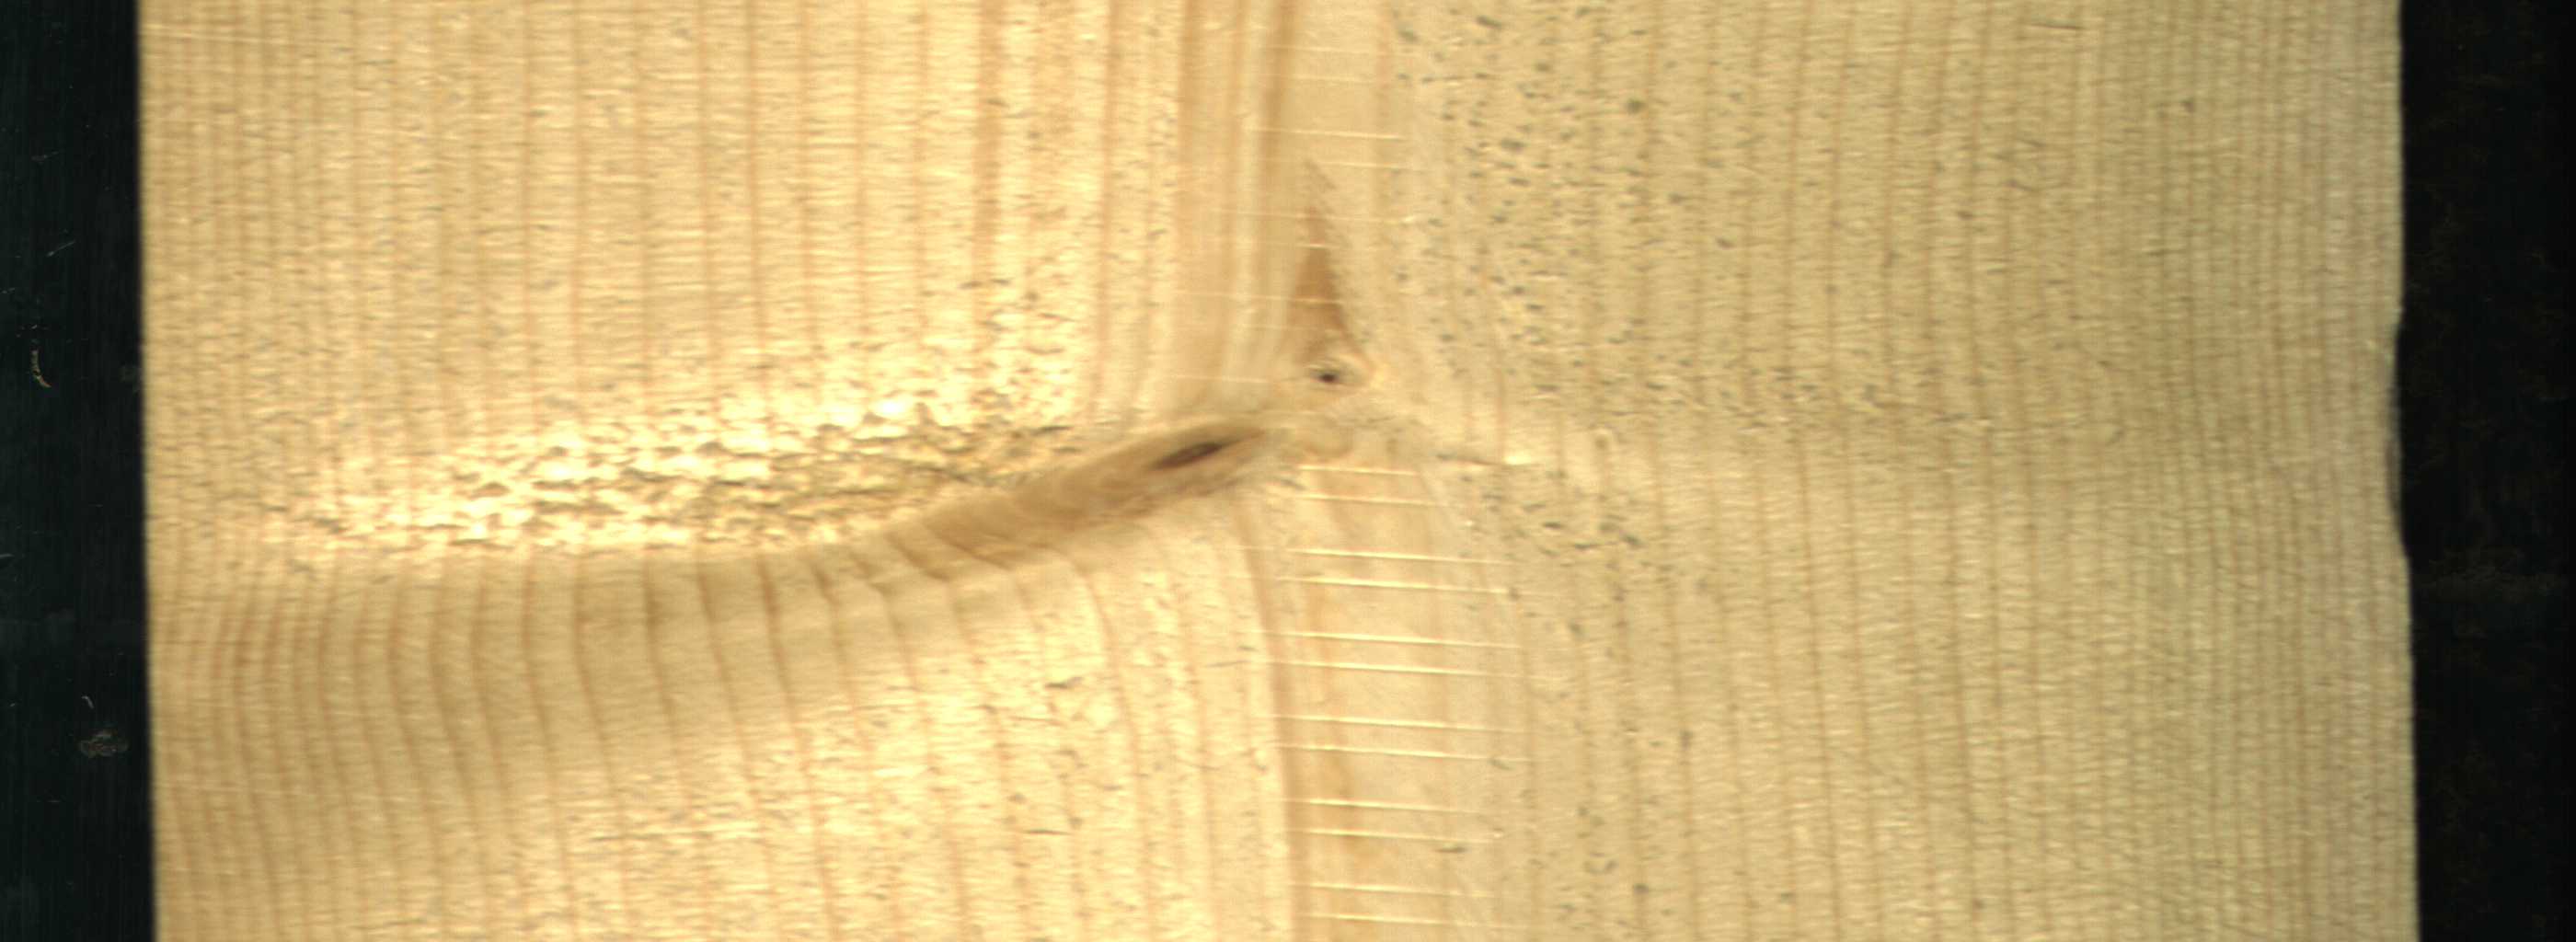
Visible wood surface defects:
Live_Knot
Live_Knot